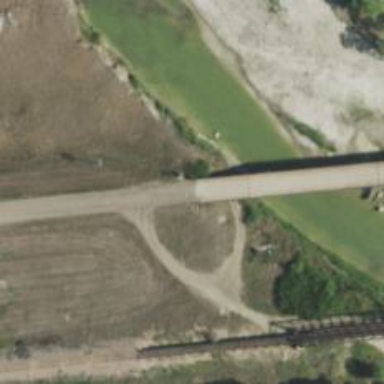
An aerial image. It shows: Unclassified road on bridge.